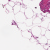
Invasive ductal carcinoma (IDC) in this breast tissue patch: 0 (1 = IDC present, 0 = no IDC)